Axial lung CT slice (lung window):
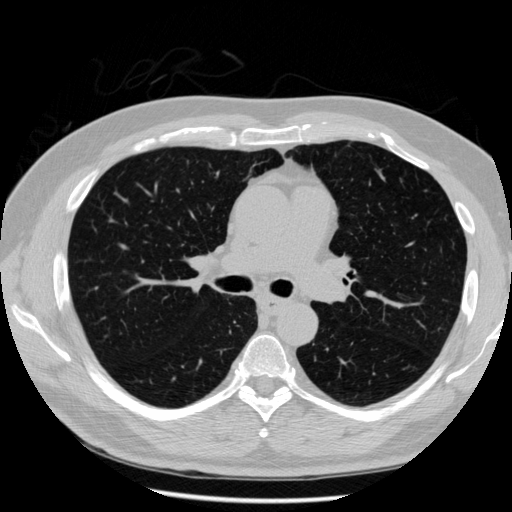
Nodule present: no